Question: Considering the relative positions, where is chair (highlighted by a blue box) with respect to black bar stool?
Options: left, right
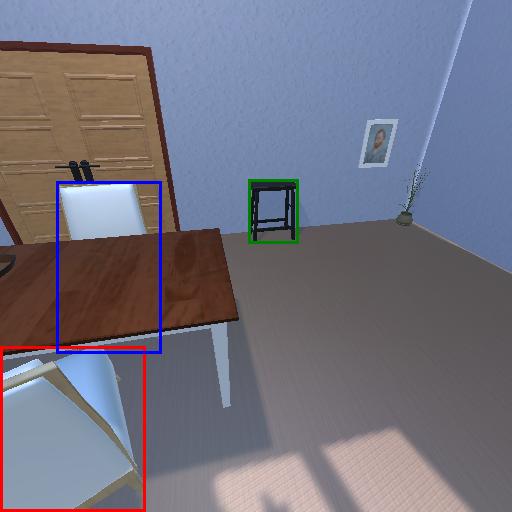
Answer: left